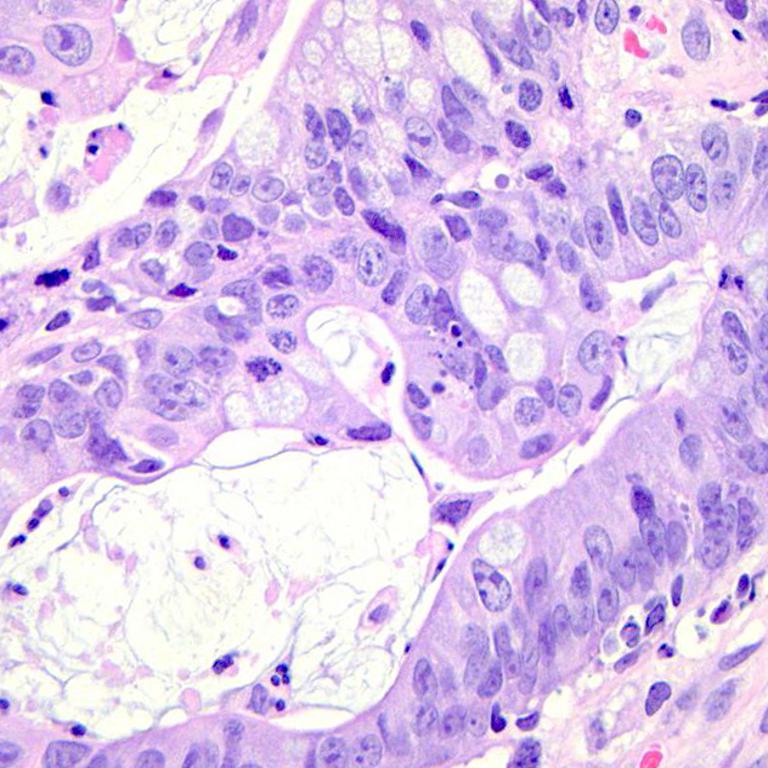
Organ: colon
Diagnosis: adenocarcinomas